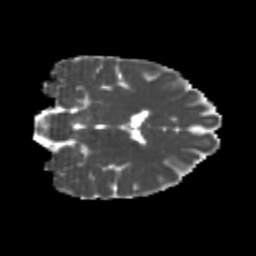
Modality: MD
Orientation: coronal
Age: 24
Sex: female
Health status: healthy
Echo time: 0.074 s